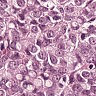
Metastatic tissue present: yes